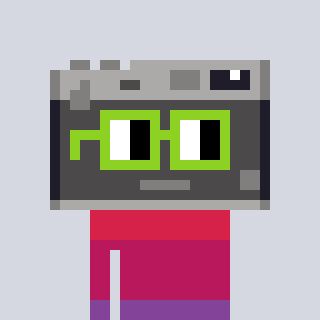
a pixel art character with square light green glasses, a camera-shaped head and a teal-colored body on a cool background